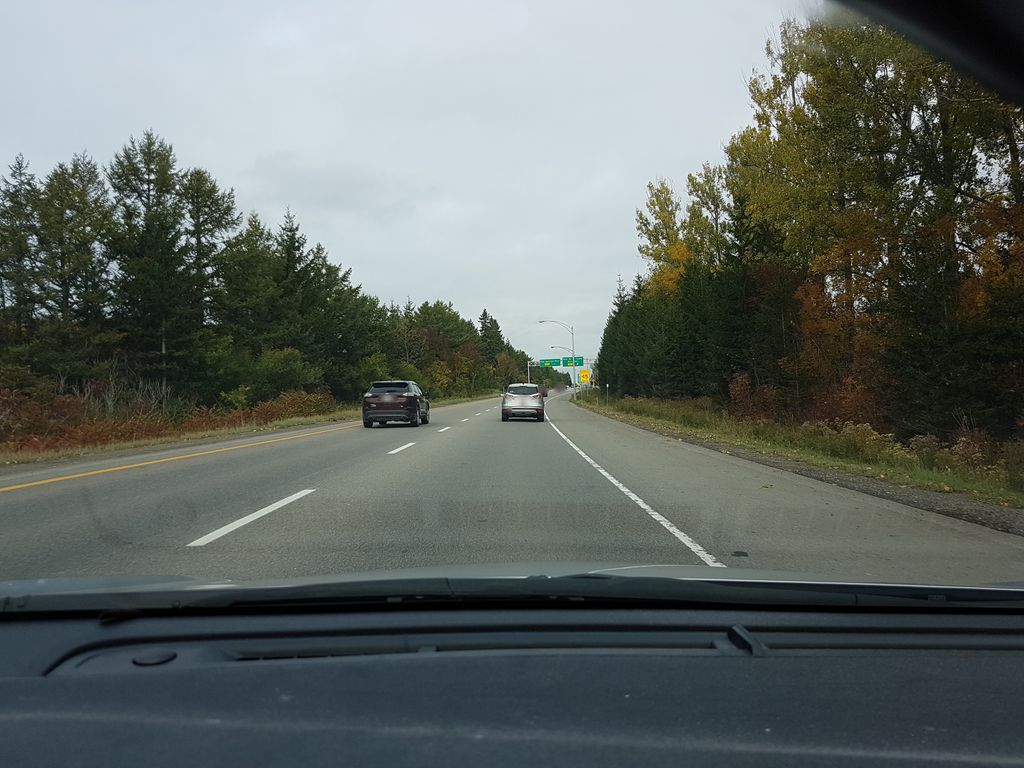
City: quebec_city